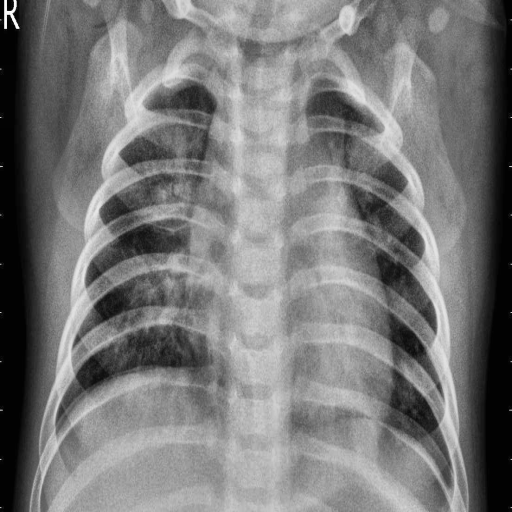
Finding: PNEUMONIA